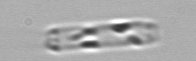
Label: Cerataulina_pelagica